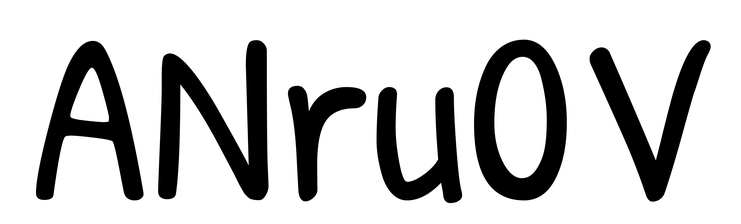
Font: PatrickHand-Regular